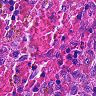
Metastatic tissue present: no